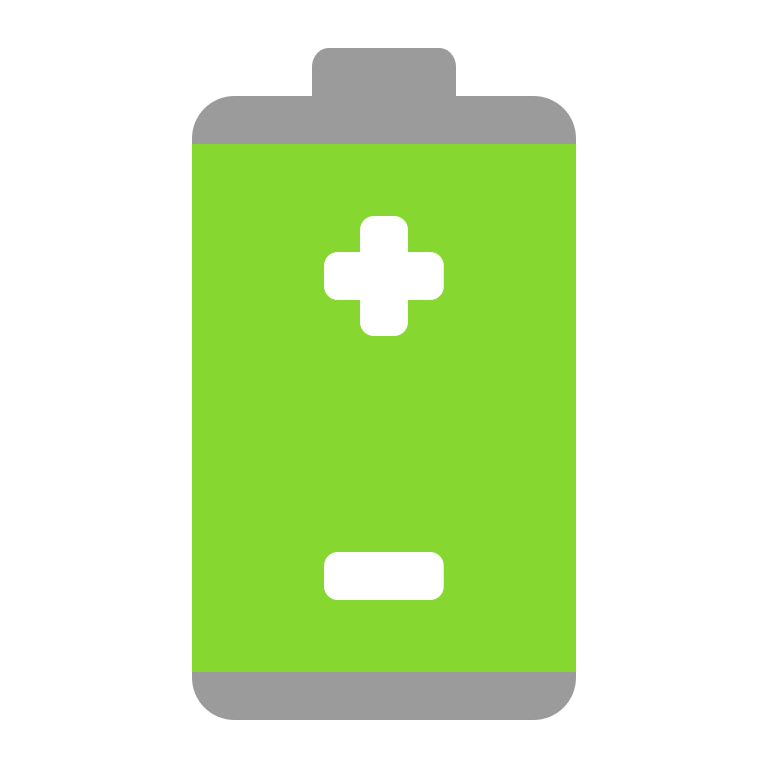
battery flat